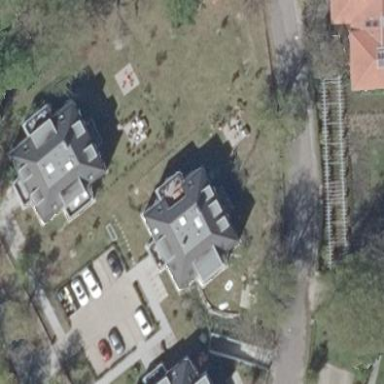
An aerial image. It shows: Unique quadruple saltbox-shaped roof outlines building with multiple apartments.